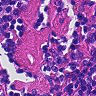
Metastatic tissue present: no